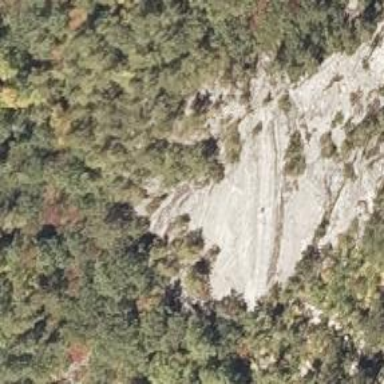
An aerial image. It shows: Natural cliff.